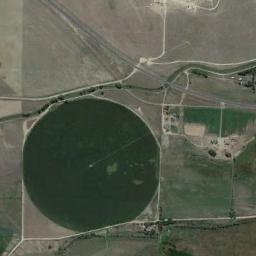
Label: circular_farmland